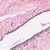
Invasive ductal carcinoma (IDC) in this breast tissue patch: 0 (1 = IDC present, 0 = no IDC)